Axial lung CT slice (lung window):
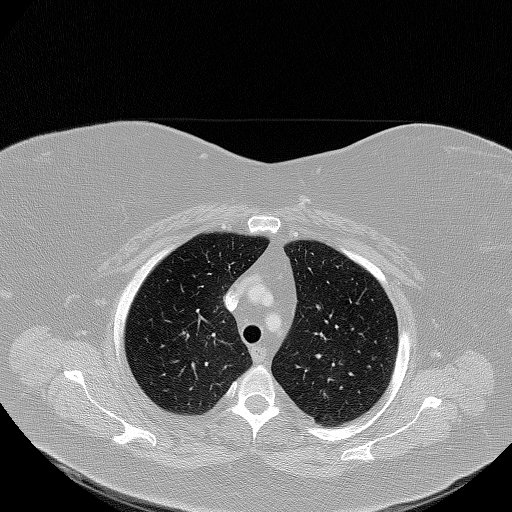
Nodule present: no